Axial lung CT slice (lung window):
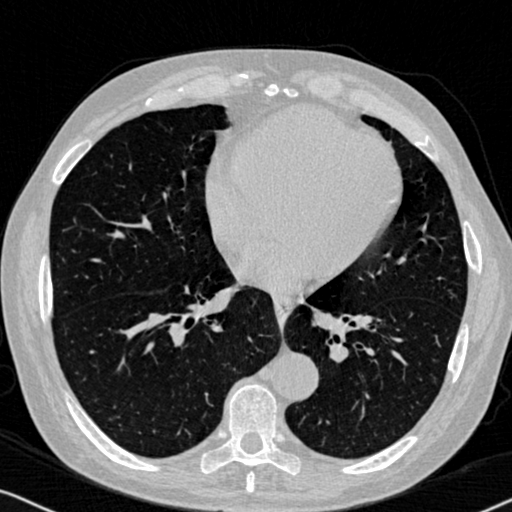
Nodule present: no